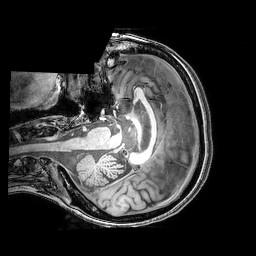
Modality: T1w
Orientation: axial
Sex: female
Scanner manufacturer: philips
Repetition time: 0.008137 s
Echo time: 0.00374 s